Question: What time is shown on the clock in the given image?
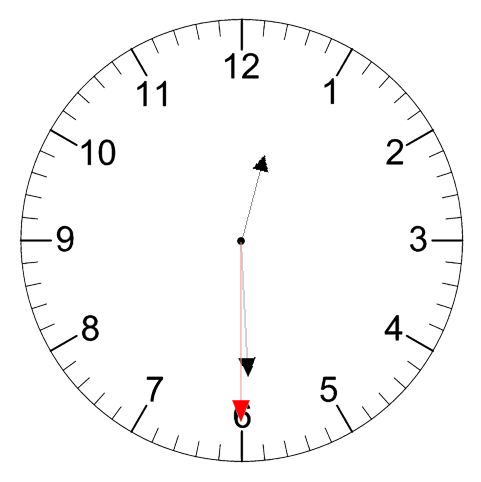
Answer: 12:29:30